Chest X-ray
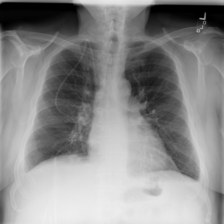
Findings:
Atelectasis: negative
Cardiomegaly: negative
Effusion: positive
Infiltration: negative
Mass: negative
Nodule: negative
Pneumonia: negative
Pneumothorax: negative
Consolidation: negative
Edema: negative
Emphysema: negative
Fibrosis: negative
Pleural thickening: negative
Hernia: negative